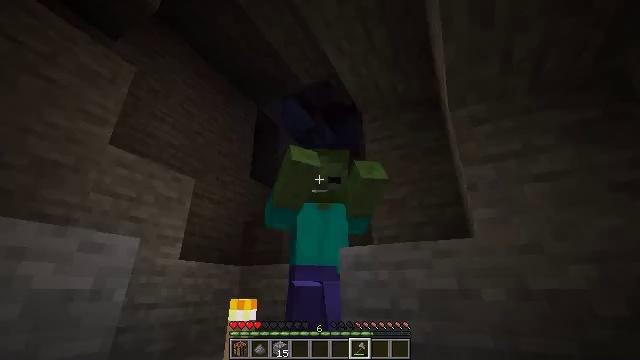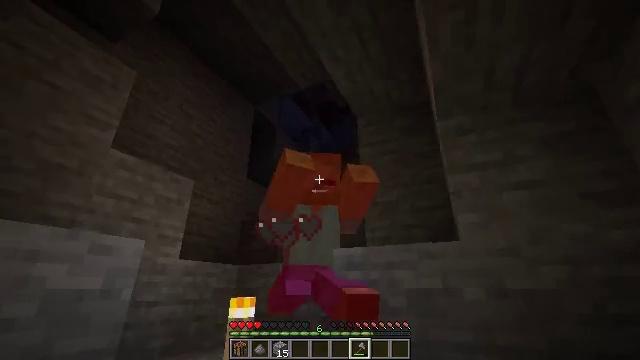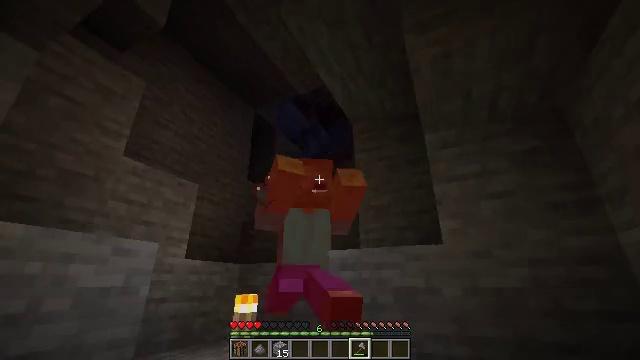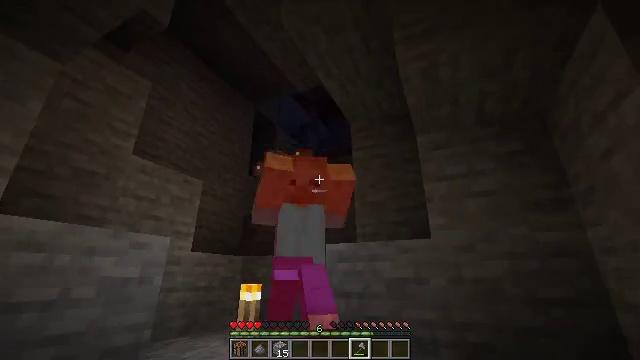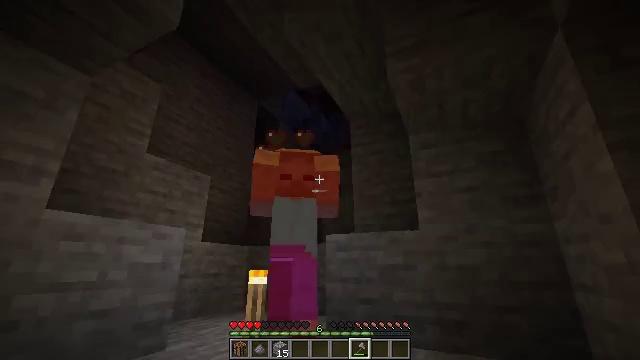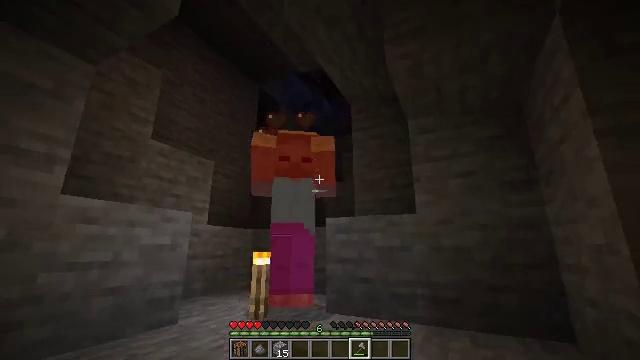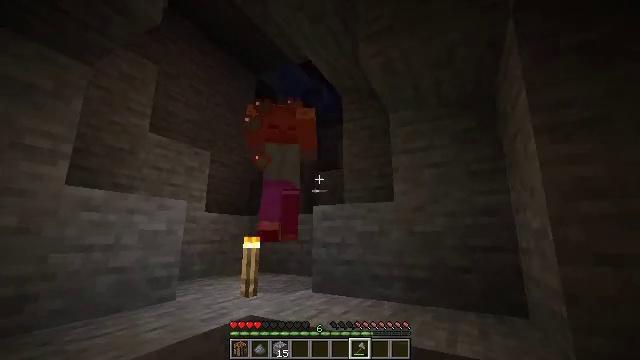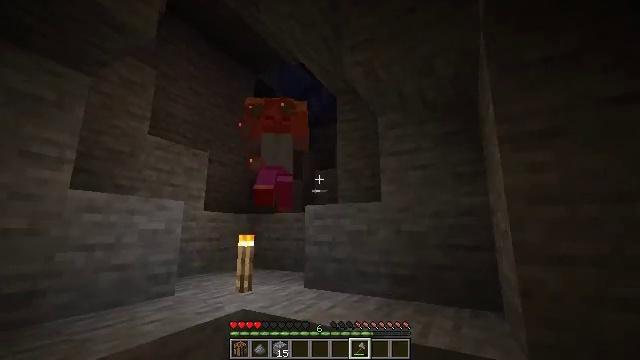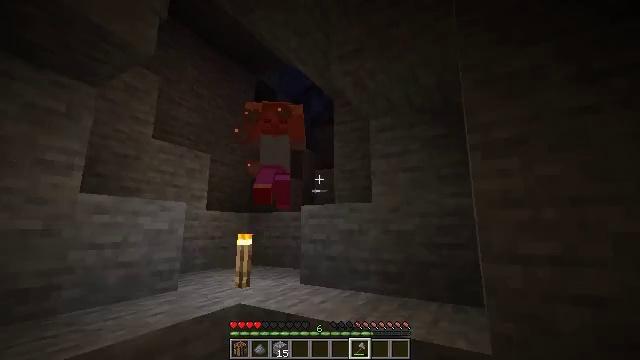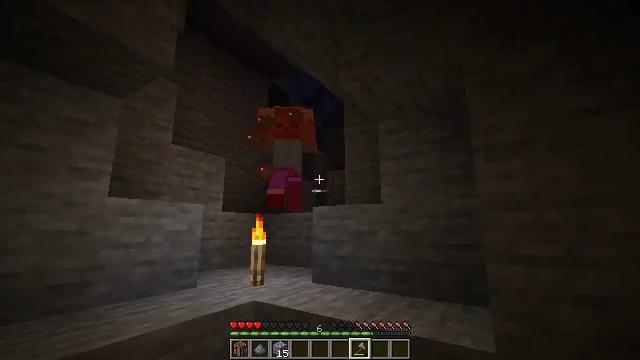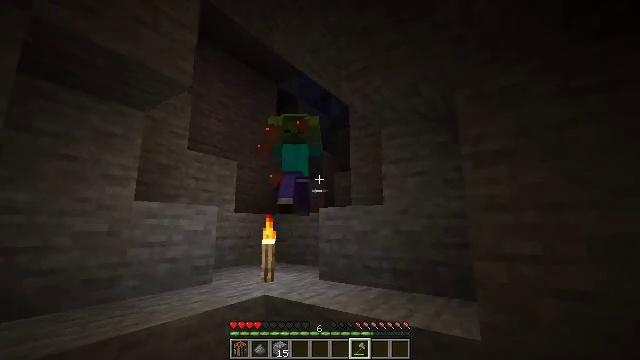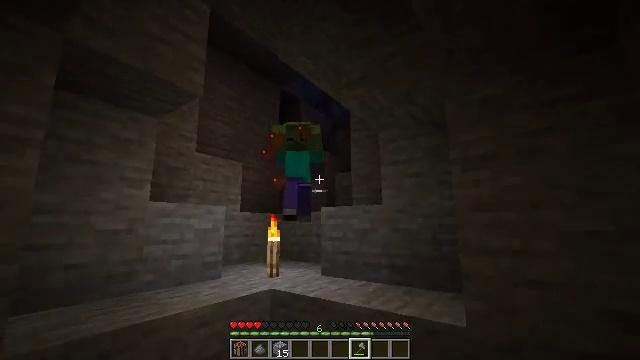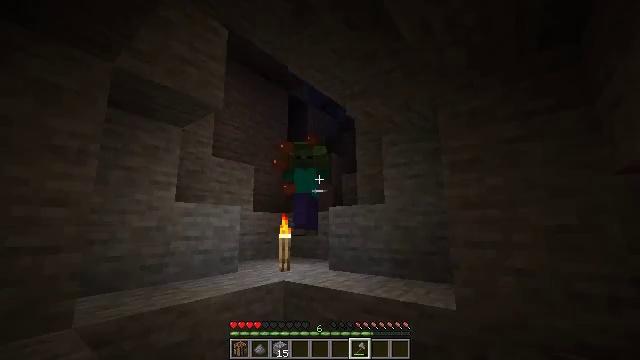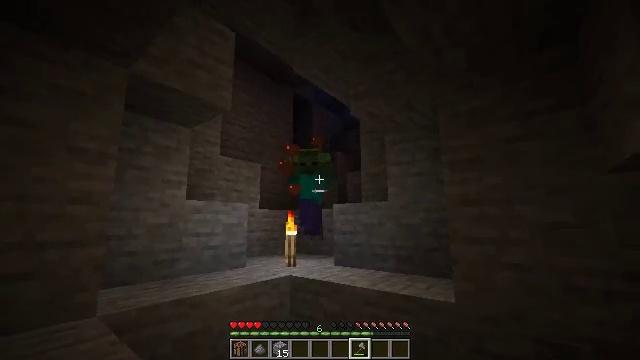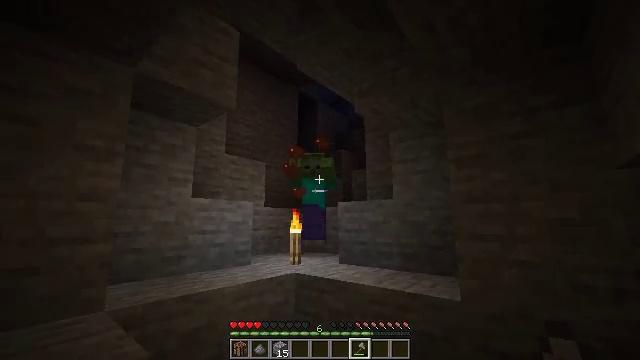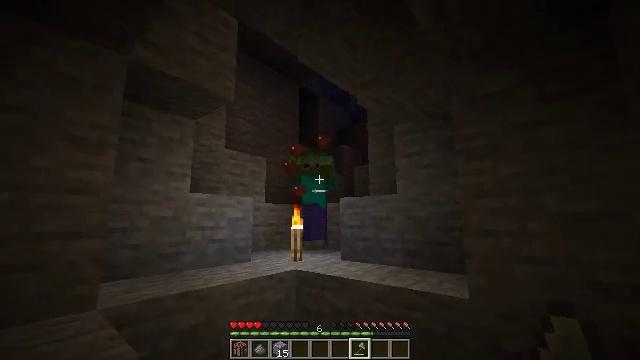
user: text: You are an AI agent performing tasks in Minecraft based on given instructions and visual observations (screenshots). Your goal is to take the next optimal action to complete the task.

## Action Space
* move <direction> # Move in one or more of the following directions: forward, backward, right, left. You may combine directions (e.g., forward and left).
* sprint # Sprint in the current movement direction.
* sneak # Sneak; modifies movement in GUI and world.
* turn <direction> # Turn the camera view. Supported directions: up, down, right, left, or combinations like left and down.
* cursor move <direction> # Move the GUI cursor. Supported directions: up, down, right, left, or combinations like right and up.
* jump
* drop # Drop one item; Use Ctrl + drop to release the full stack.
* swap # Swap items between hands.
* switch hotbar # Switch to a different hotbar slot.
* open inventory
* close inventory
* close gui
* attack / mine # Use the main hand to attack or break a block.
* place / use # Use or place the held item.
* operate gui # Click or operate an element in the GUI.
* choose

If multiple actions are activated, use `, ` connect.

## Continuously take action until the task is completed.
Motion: motion action
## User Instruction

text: Kill a zombie.
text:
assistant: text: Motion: move back
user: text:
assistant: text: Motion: move back
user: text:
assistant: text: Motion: move back, turn down
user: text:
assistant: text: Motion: move back, turn down
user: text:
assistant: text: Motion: move back and move right, turn down
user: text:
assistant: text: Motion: move back and move right, turn left and down
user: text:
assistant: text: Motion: move back and move right
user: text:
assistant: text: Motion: move back and move right, turn left
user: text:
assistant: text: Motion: move back, turn left
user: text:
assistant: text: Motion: move back, turn left
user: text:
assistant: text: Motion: move back
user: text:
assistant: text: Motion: move back, turn left
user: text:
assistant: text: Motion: turn left
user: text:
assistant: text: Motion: move forward, turn left
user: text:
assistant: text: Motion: move forward
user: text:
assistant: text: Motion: move forward
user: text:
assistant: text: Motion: move forward
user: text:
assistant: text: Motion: move forward
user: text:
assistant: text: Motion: move forward
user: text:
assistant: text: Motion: move forward
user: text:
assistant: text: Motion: move forward
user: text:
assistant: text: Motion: move forward
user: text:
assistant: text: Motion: move forward, turn left
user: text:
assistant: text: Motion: move forward, turn left
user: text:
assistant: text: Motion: attack / mine
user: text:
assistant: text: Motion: move back, attack / mine
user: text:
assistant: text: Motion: move back, turn left, attack / mine
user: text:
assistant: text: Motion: move back
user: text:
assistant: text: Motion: move back
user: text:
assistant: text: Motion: no_op